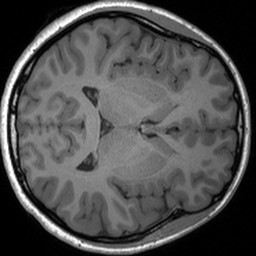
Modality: T1w
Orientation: axial
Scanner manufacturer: siemens
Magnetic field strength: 3 T
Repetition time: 1.54 s
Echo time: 0.00234 s